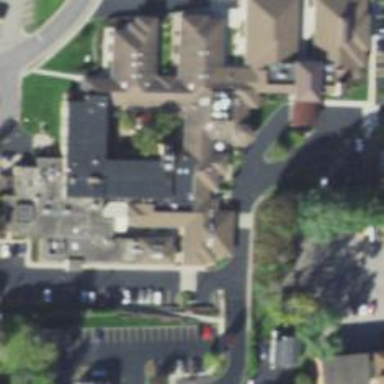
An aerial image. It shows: Nursing home building.